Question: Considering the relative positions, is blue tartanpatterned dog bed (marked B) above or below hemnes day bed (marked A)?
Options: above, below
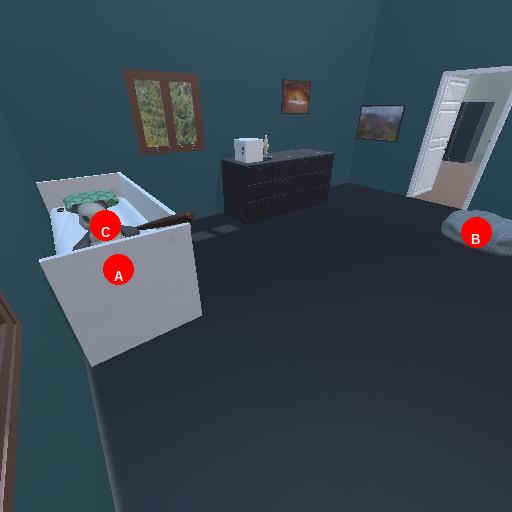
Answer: above